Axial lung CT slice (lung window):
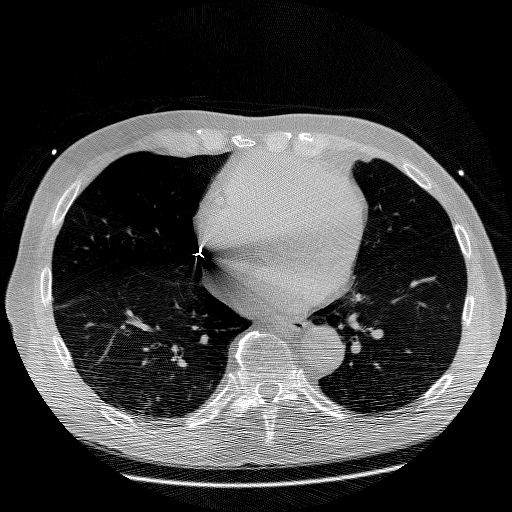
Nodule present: no